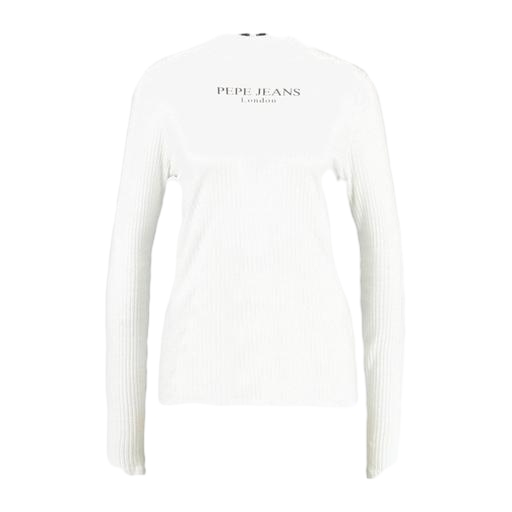
white long sleeve logo t-shirt, white long-sleeve plissé, high-neck ribbed-jersey t-shirt, white background